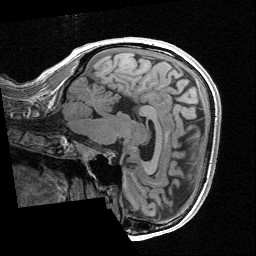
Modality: T1w
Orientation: sagittal
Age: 50
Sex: male